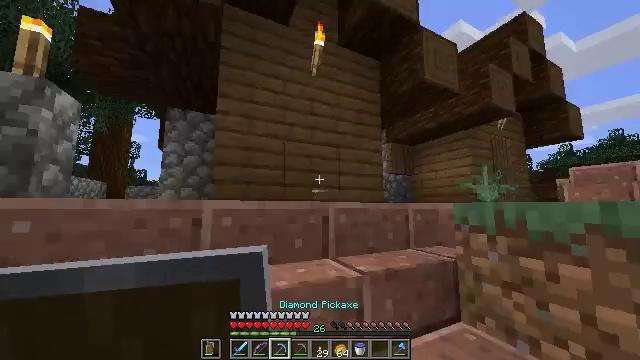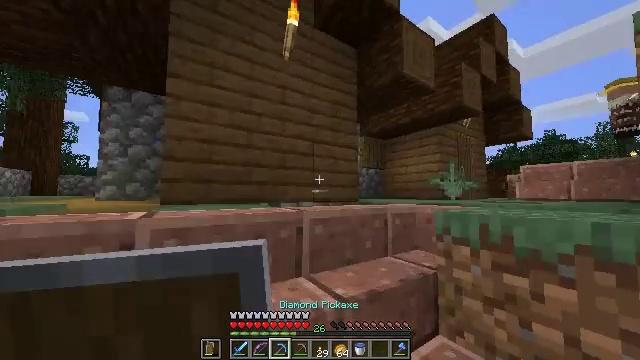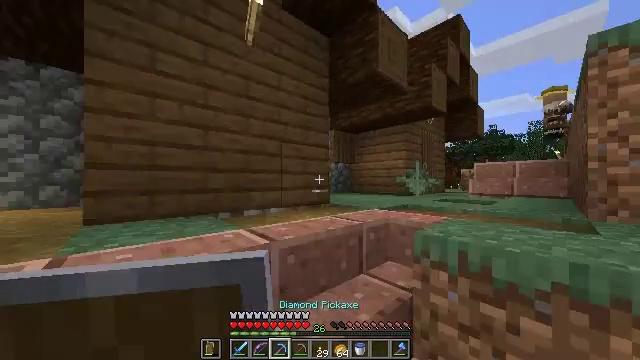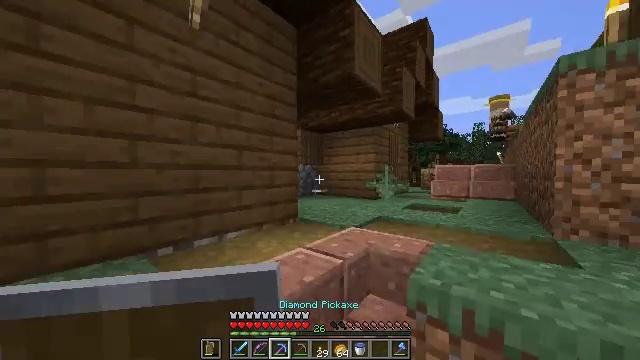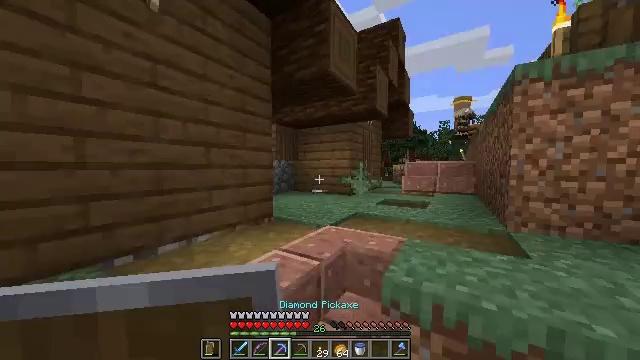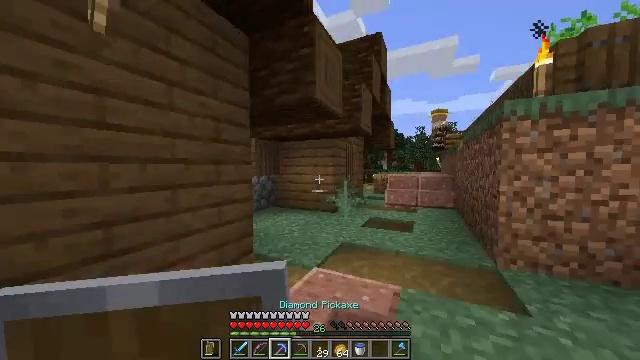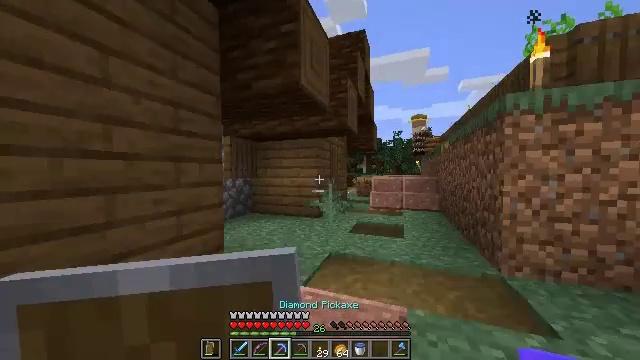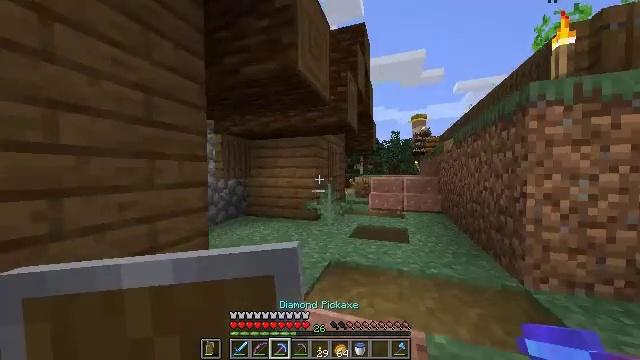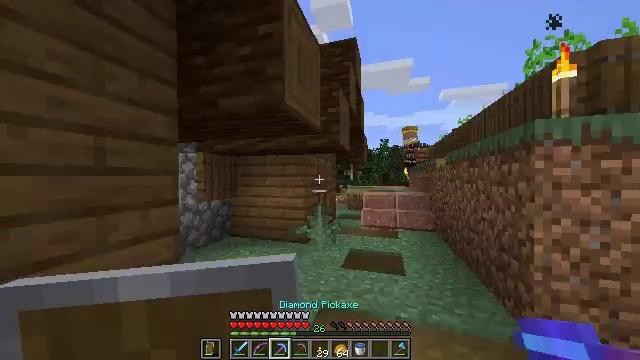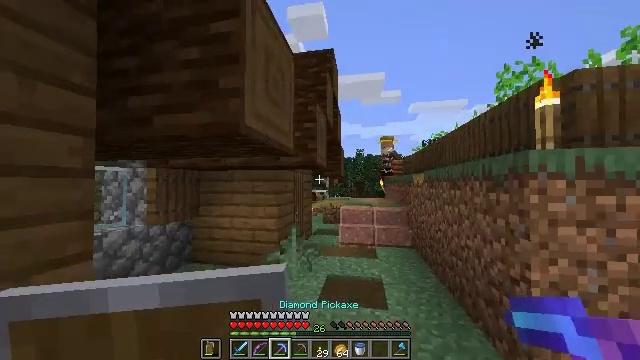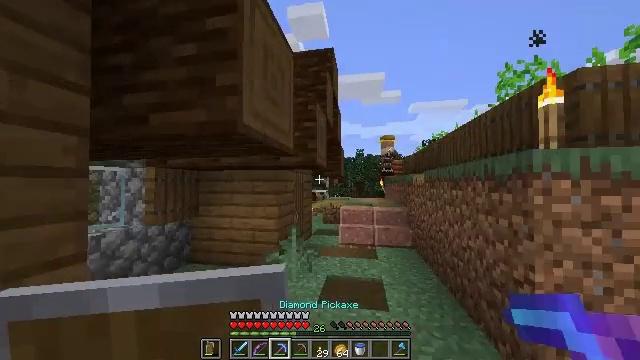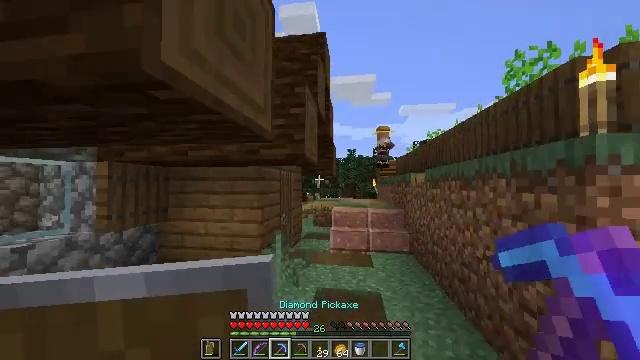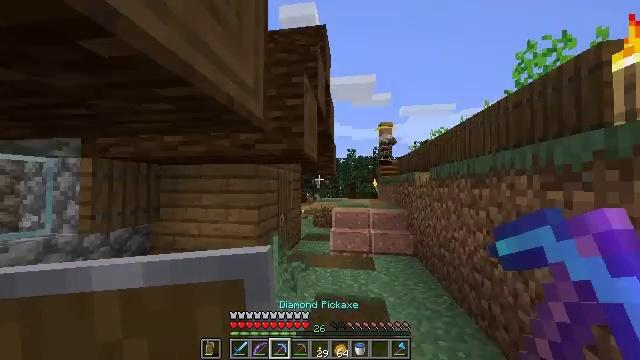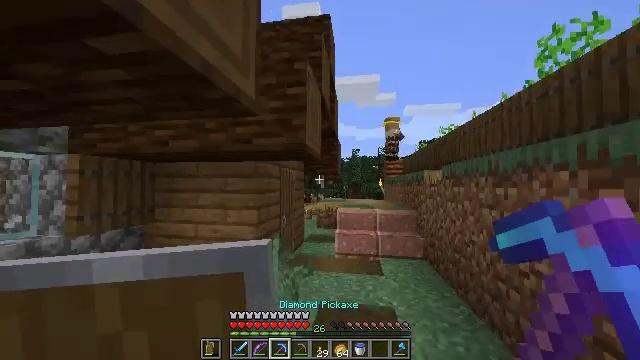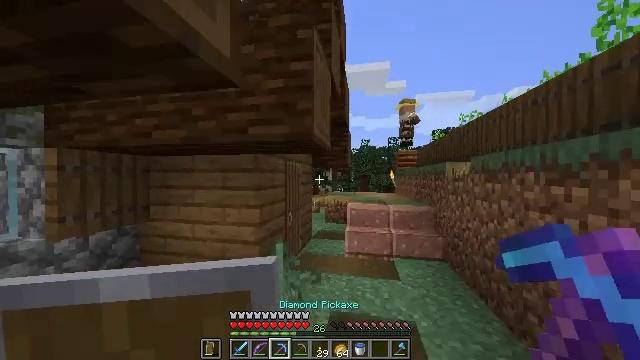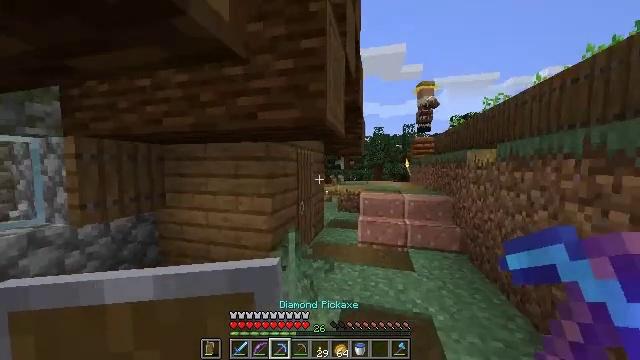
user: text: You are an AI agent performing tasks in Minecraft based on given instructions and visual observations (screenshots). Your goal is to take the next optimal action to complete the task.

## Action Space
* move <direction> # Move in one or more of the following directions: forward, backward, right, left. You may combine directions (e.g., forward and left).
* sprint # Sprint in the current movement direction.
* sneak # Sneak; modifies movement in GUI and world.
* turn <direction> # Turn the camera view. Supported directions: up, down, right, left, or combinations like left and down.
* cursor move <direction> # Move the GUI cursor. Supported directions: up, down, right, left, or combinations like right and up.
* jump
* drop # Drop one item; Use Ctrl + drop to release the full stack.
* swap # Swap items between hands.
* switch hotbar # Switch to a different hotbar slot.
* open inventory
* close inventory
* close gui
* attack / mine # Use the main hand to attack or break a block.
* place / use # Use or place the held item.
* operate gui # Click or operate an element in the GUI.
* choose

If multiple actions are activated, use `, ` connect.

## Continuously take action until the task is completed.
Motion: motion action
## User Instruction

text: Collect the anvil after mining.
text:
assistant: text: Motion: move forward, turn right and down
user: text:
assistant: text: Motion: move forward, turn right and down
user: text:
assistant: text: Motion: move forward, turn right and down
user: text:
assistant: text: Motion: move forward, turn right and down
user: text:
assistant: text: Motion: move forward, turn right
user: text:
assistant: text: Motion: move forward, turn right
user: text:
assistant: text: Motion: move forward
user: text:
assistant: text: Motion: move forward, turn right and up
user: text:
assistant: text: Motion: move forward, turn right and up
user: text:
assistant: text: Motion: move forward
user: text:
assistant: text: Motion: move forward, sprint, turn right
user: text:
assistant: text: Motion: move forward, sprint
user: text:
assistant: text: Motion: move forward, sprint, turn left
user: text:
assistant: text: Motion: move forward, turn left and down
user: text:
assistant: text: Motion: move forward, turn left and down
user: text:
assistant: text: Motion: move forward, turn left and down
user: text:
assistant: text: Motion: move forward
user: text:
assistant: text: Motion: move forward
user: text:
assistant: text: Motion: move forward
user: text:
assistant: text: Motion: move forward
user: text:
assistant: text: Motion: move forward
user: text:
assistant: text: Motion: move forward, use / place
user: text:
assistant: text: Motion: move forward, use / place
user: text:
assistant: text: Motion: move forward
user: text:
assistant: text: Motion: move forward, turn left
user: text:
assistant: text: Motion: move forward and move right, turn left and down
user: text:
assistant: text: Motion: move forward and move right, turn left
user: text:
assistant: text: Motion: move forward, turn left
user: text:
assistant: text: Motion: move forward, turn left and up
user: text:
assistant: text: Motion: move forward